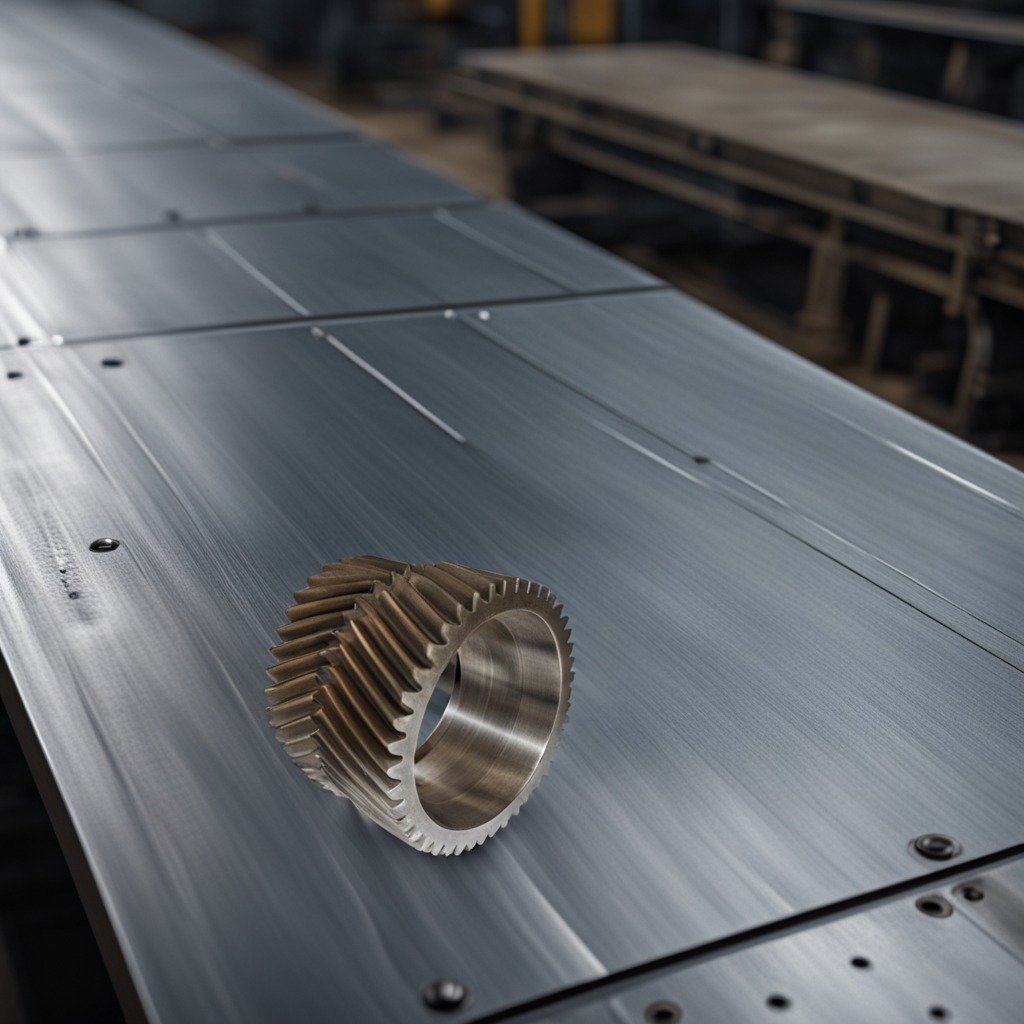
A steel gear with teeth is lying on the cold steel table in a mining workshop.